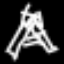
Label: The Eiffel Tower